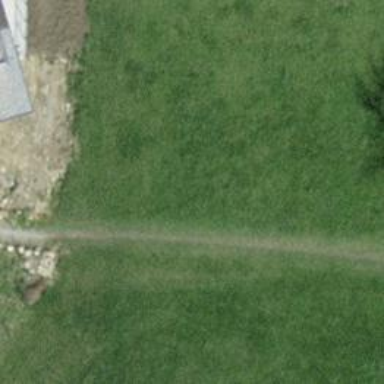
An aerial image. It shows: Path.